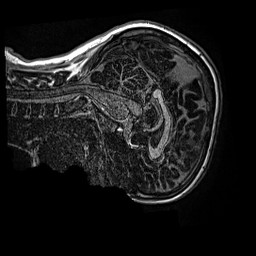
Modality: MP2RAGE
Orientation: sagittal
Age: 14
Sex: female
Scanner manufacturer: siemens
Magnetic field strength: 3 T
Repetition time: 4 s
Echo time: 0.00299 s